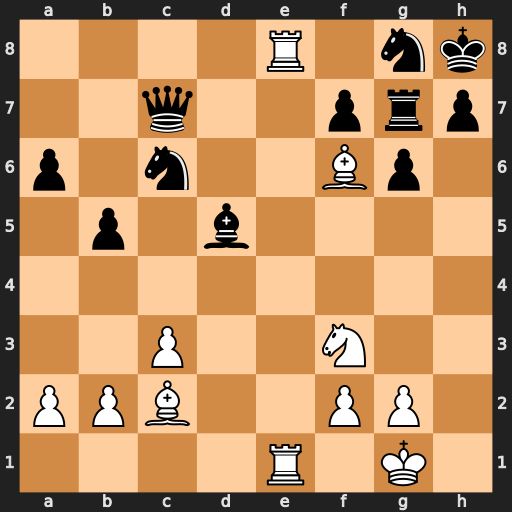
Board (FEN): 4R1nk/2q2prp/p1n2Bp1/1p1b4/8/2P2N2/PPB2PP1/4R1K1
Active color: w
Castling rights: -
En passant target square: -
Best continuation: Rxg8+ Kxg8 Re8#